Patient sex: F
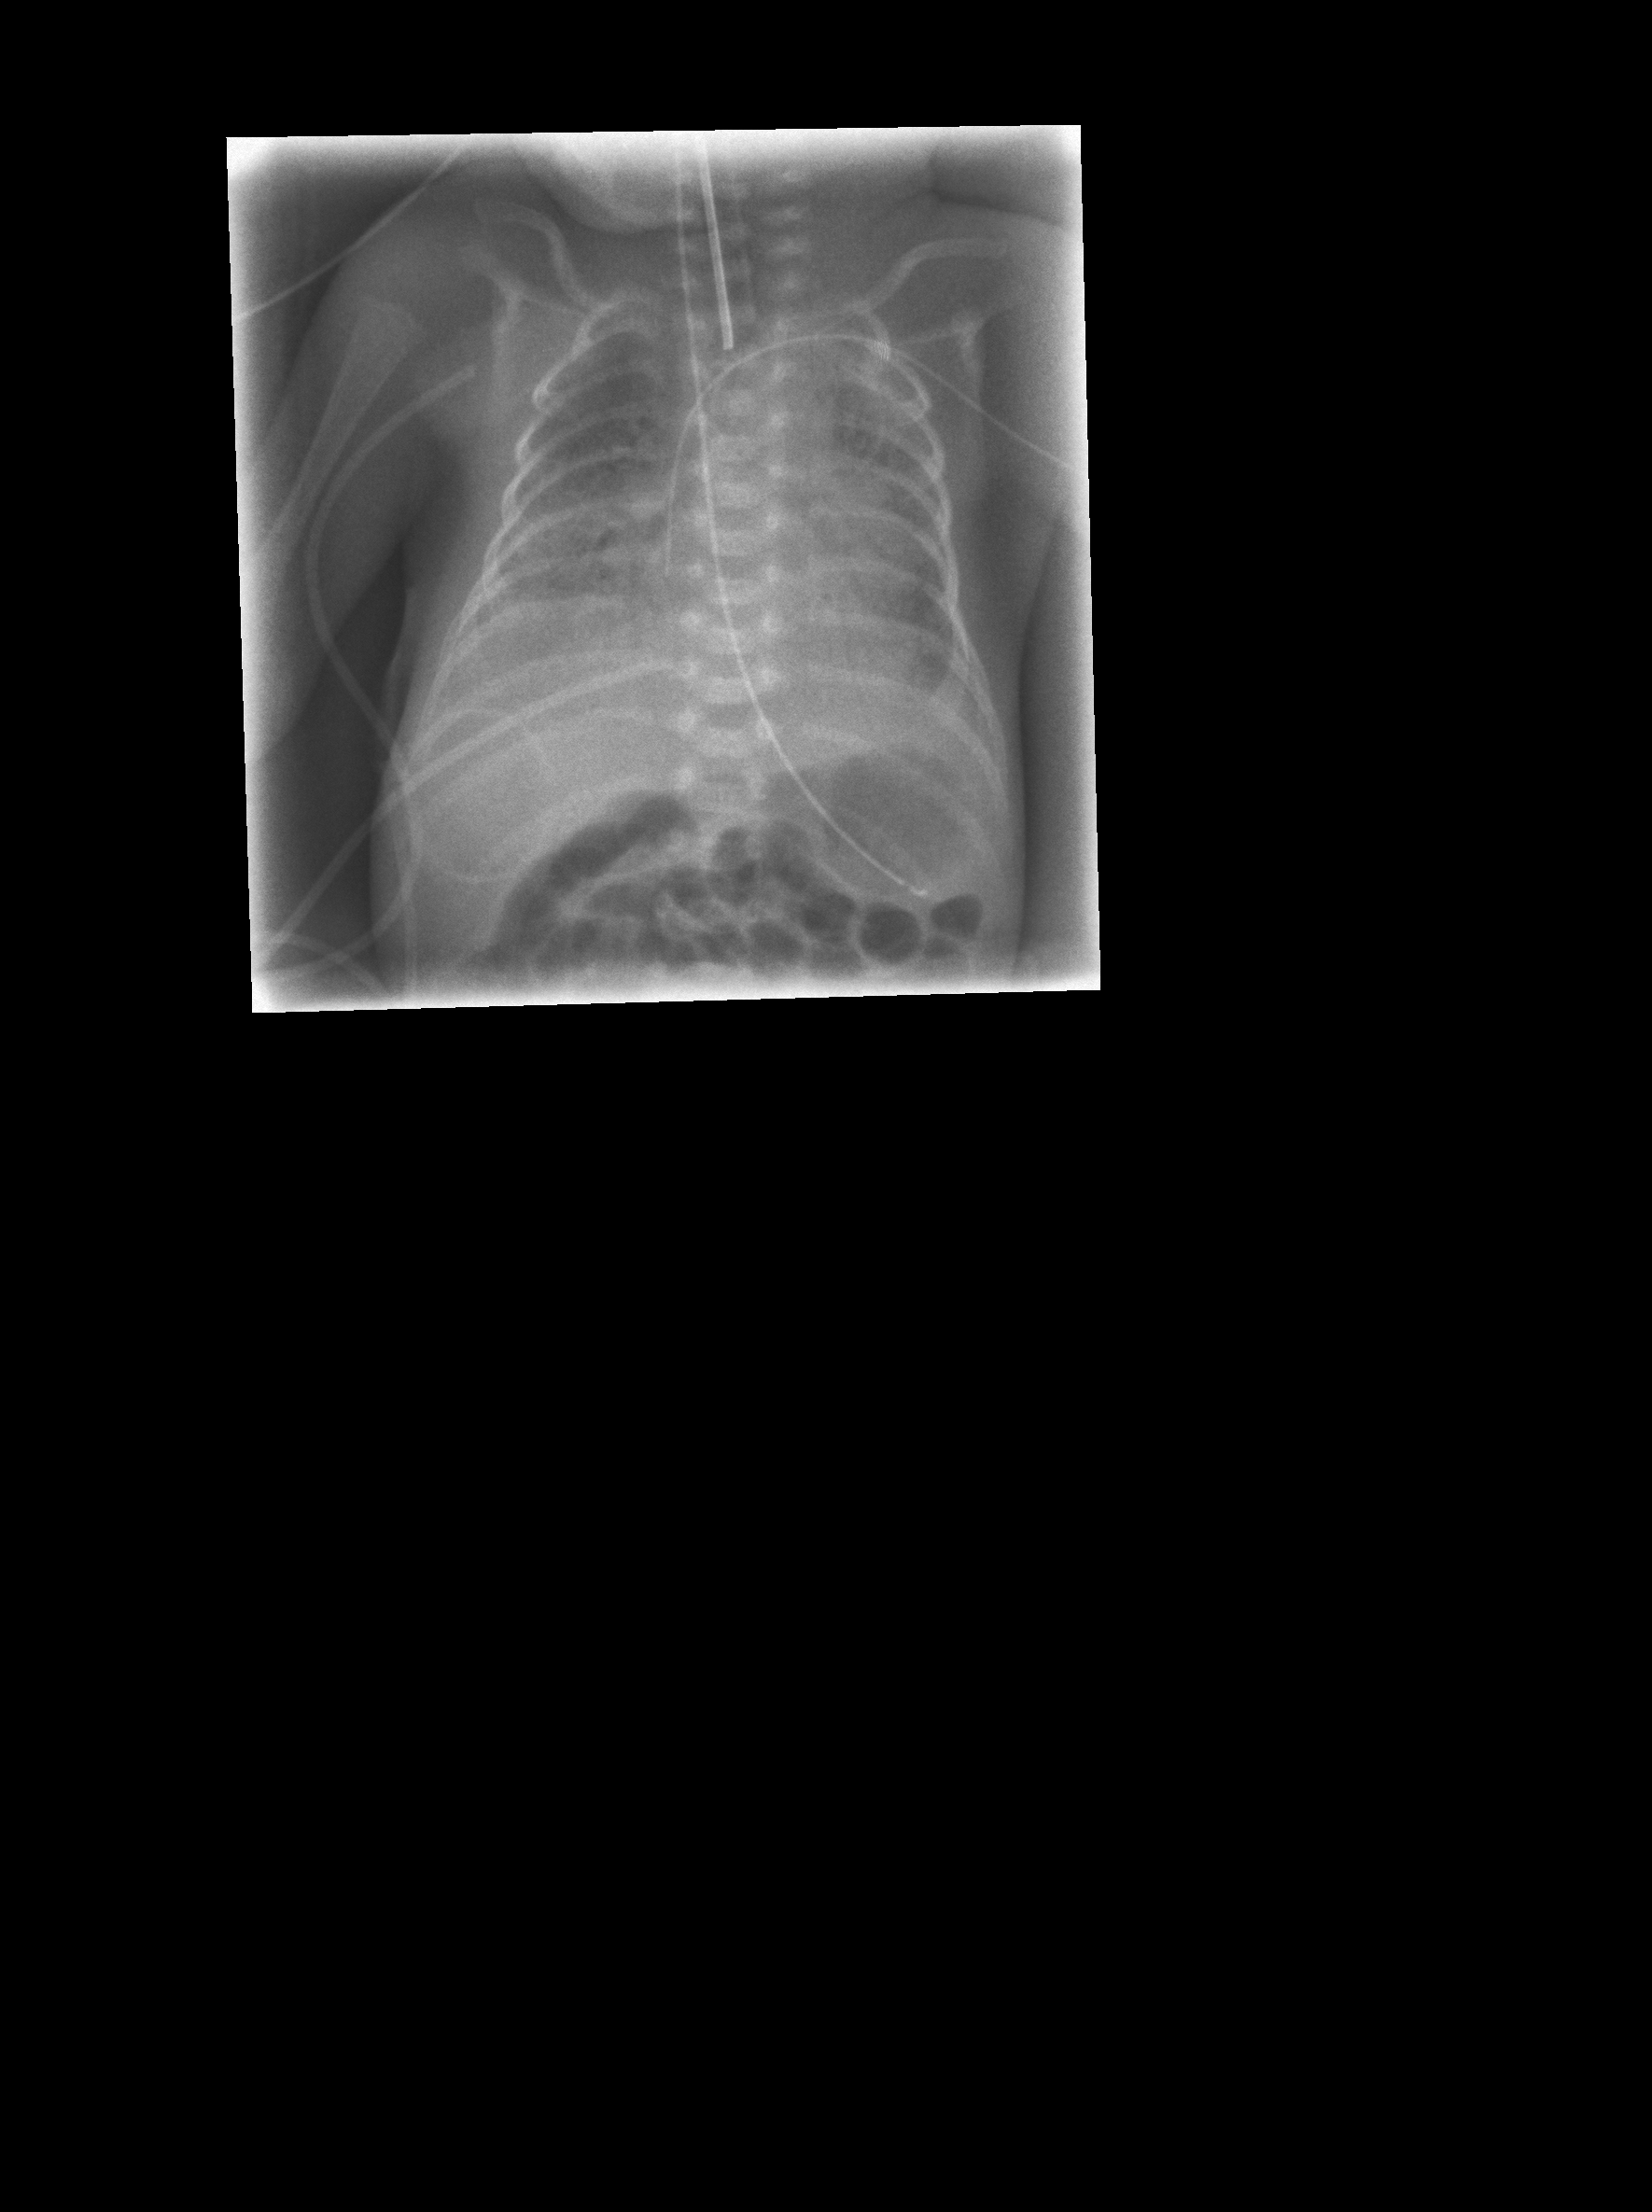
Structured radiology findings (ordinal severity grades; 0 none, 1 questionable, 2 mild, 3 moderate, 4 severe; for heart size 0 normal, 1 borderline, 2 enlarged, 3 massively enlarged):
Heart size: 0
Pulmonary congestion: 0
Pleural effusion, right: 0
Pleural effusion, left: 0
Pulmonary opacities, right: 3
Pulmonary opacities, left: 3
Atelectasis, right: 2
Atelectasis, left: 2